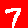
Digit: 7